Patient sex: F
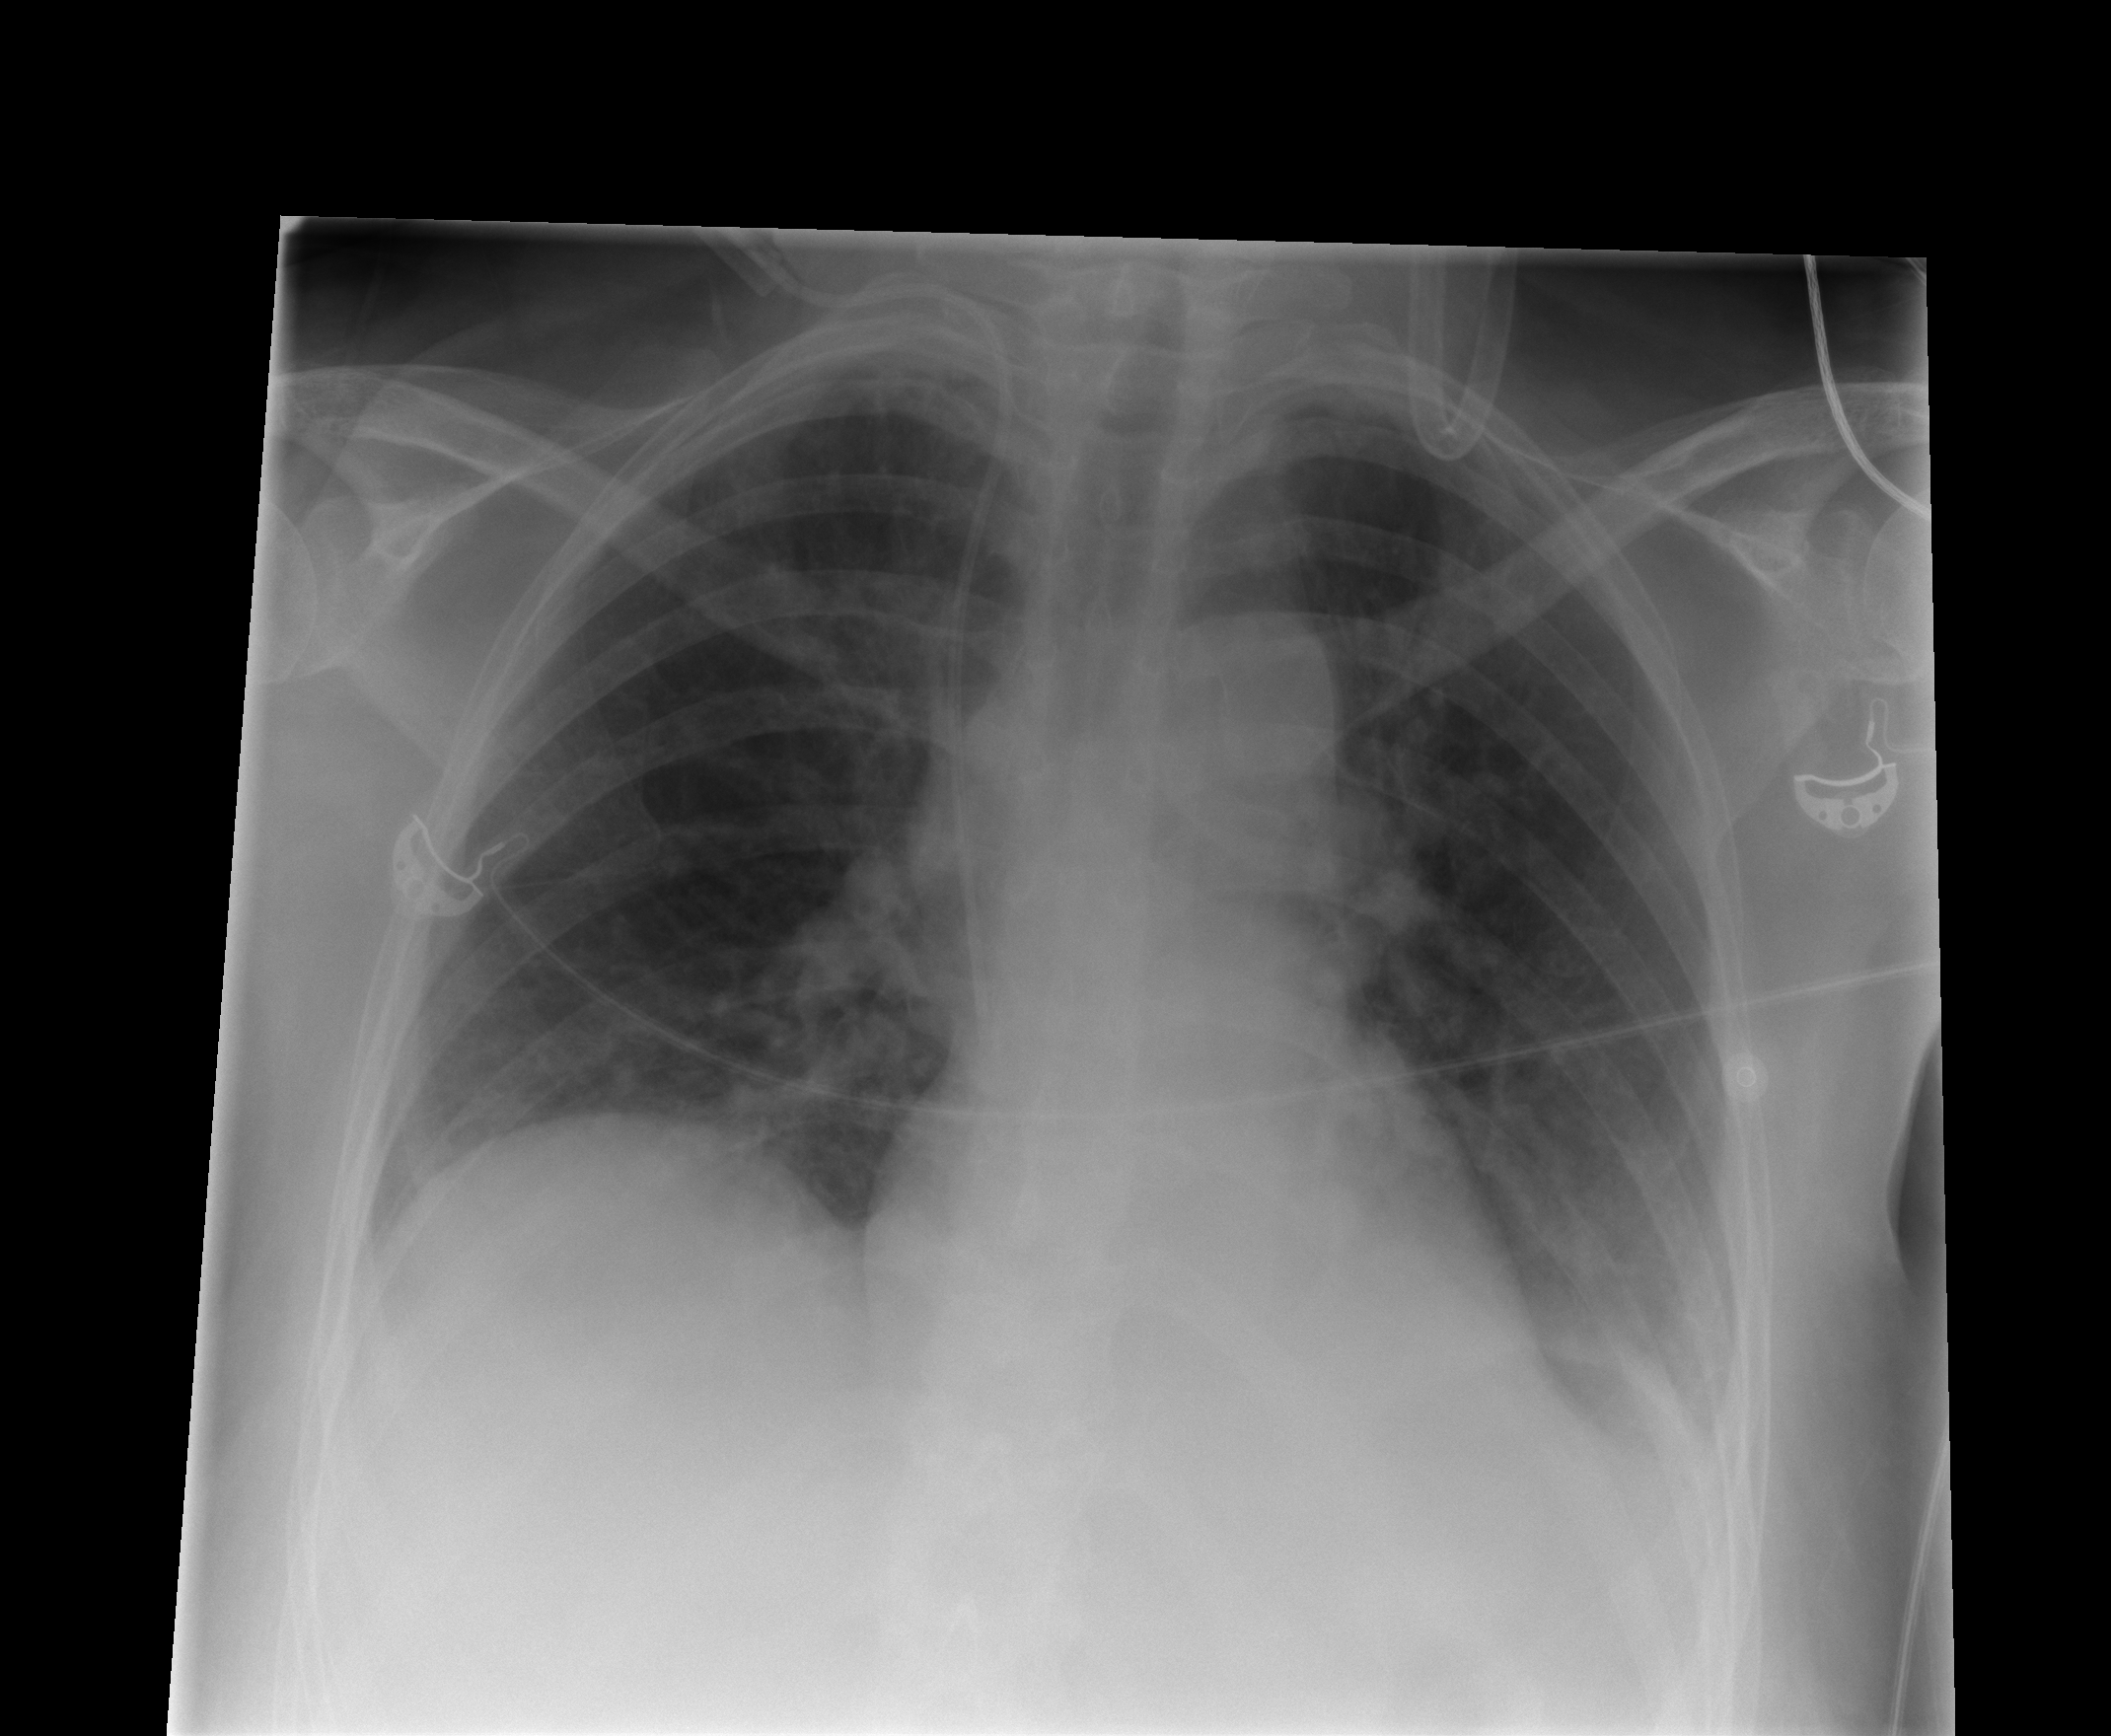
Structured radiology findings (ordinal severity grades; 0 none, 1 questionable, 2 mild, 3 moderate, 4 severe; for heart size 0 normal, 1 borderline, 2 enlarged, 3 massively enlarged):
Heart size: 0
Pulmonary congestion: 2
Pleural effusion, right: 0
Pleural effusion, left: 2
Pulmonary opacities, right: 0
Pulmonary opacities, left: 0
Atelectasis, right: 2
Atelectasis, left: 2